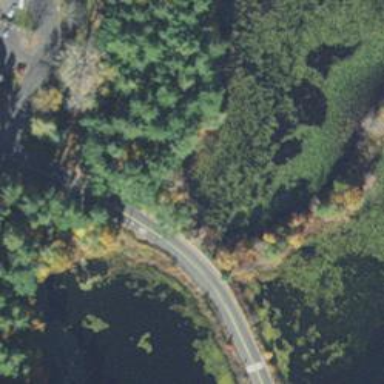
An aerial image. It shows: Tertiary road.